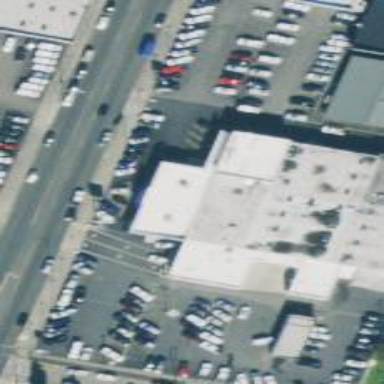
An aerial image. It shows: Retail area with car shop.